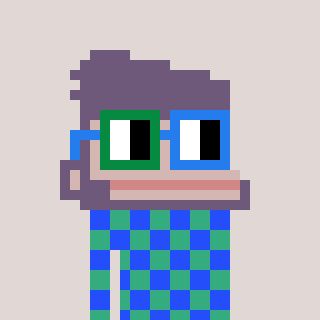
a pixel art character with square green and blue glasses, a ape-shaped head and a teal-colored body on a warm background